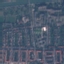
Land use / land cover class: Residential